Question: What I have is two inputs for the user to enter in a first name and last name which gets saved to the database. Next using Handlebars.js I looped through the objects in the database to create a list of all "contacts" and added a button that when clicked should delete that contact.

The problem is I cant delete the object.
Below is the code i have used so far.
'''
<script id="template" type="text/x-handlebars-template">
<table>
<tr>
<td>
<input value={{FirstName}}></input>
</td>
<td>
<input id="EditLname" value={{LastName}}></input>
</td>
<td>
<button id=del>delete</button>
</td>
</tr>
</table>
</script>
'''
the rest of the important code below.
'''
$(window).load(function () {
var Contact = Parse.Object.extend("Contact");
var query = new Parse.Query(Contact);
query.equalTo("objectId");
query.find({
success: function (results) {
for (i = 0; i < results.length; i++) {
var data = ({
FirstName: results[i].attributes.FirstName,
LastName: results[i].attributes.LastName
});
var template = Handlebars.compile($('#template').html());
var html = template(results);
$("#main").append(template(data));
}
},
error: function (error) {
alert("Error: " + error.code + " " + error.message);
}
});
$(document).on("click", "#del", function () {
myObject.destroy({
success: function (myObject) {
// The object was deleted from the Parse Cloud.
},
error: function (myObject, error) {
// The delete failed.
// error is a Parse.Error with an error code and description.
}
});
});
});
'''
the above gives "Uncaught ReferenceError: myObject is not defined" in the console log. But I have that code to show my thought pattern more than anything.
Just in case anyone is unsure, what I want is when the button beside john smith is clicked "john smith" will be dropped/ deleted from the database.
EDIT: Basically I want to get <URL> working with Handlebars.
EDIT: <URL> asked on Parse.com
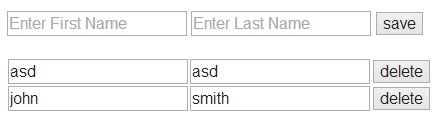
Answer: I got it by finding the objectId of the object that i set to the "value" of the button.
Handlebars template
'''
<script id="template" type="text/x-handlebars-template">
<table>
<tr>
<td>
<input id="EditName" value={{FirstName}}></input>
</td>
<td>
<input id="EditLname" value={{LastName}}></input>
</td>
<td>
<button id="del" value="{{objId}}">Delete</button>
</td>
</tr>
</table>
</script>
'''
Populates the template and sets the "value" of the button
'''
$(window).load(function () {
var Contact = Parse.Object.extend("Contact");
var query = new Parse.Query(Contact);
query.equalTo("objectId");
query.find({
success: function (results) {
for (i = 0; i < results.length; i++) {
var data = ({
FirstName: results[i].attributes.FirstName,
LastName: results[i].attributes.LastName,
objId: results[i].id
});
var template = Handlebars.compile($('#template').html());
var html = template(results);
$("#main").append(template(data));
}
},
error: function (error) {
alert("Error: " + error.code + " " + error.message);
}
});
'''
and finally the code for when the delete button is clicked.
'''
$(document).on("click", "#del", function () {
var delObject = $(this).attr("value");
var query = new Parse.Query(Contact);
query.get(delObject, {
success: function (delObj) {
// The object was retrieved successfully.
delObj.destroy({});
window.location = "index.html";
},
error: function (object, error) {
// The object was not retrieved successfully.
// error is a Parse.Error with an error code and description.
alert("Error: " + error.code + " " + error.message);
}
});
});
'''